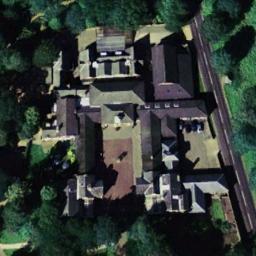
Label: palace